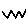
Label: zigzag